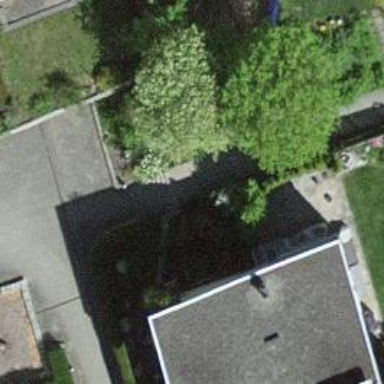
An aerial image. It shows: Concrete steps.